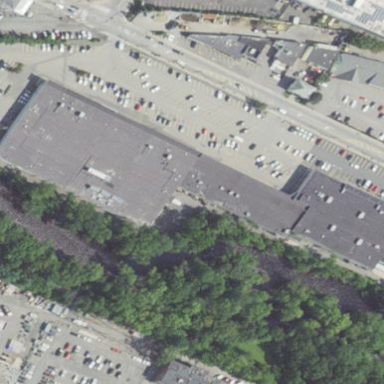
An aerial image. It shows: Parking area with surface.